Field crop: maize
Growth stage: 2
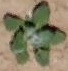
Species: chenopodium